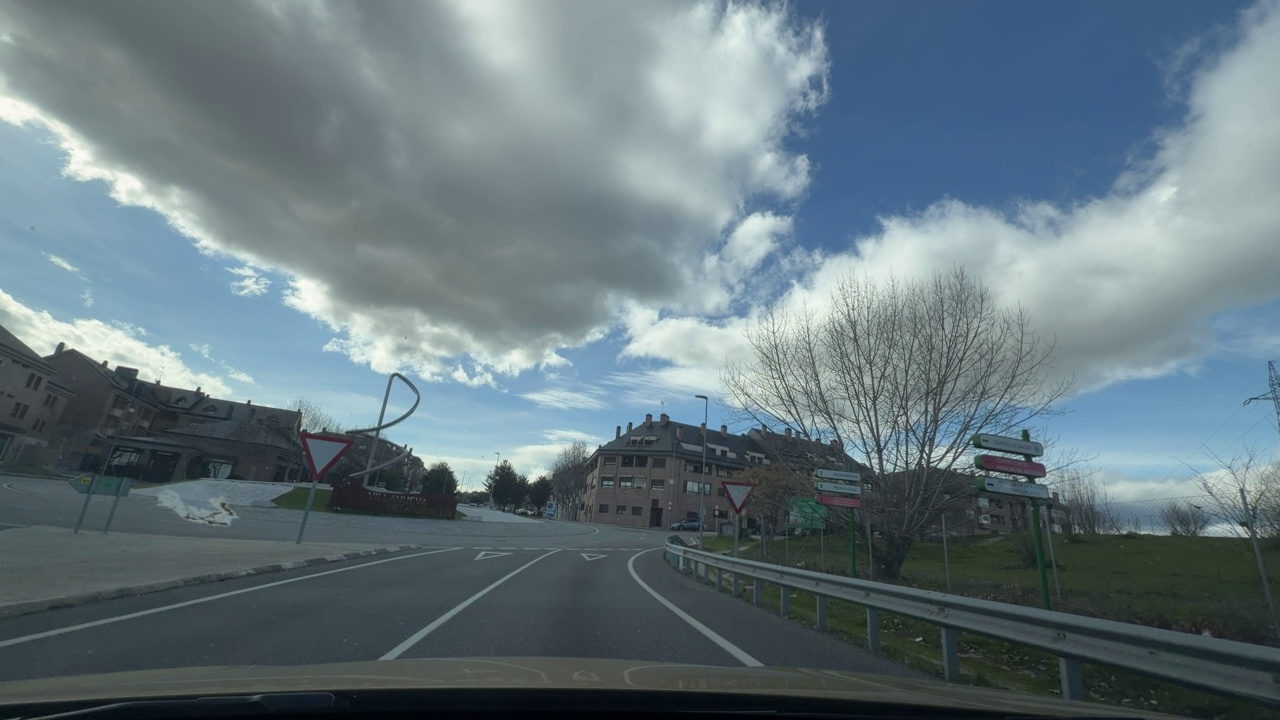
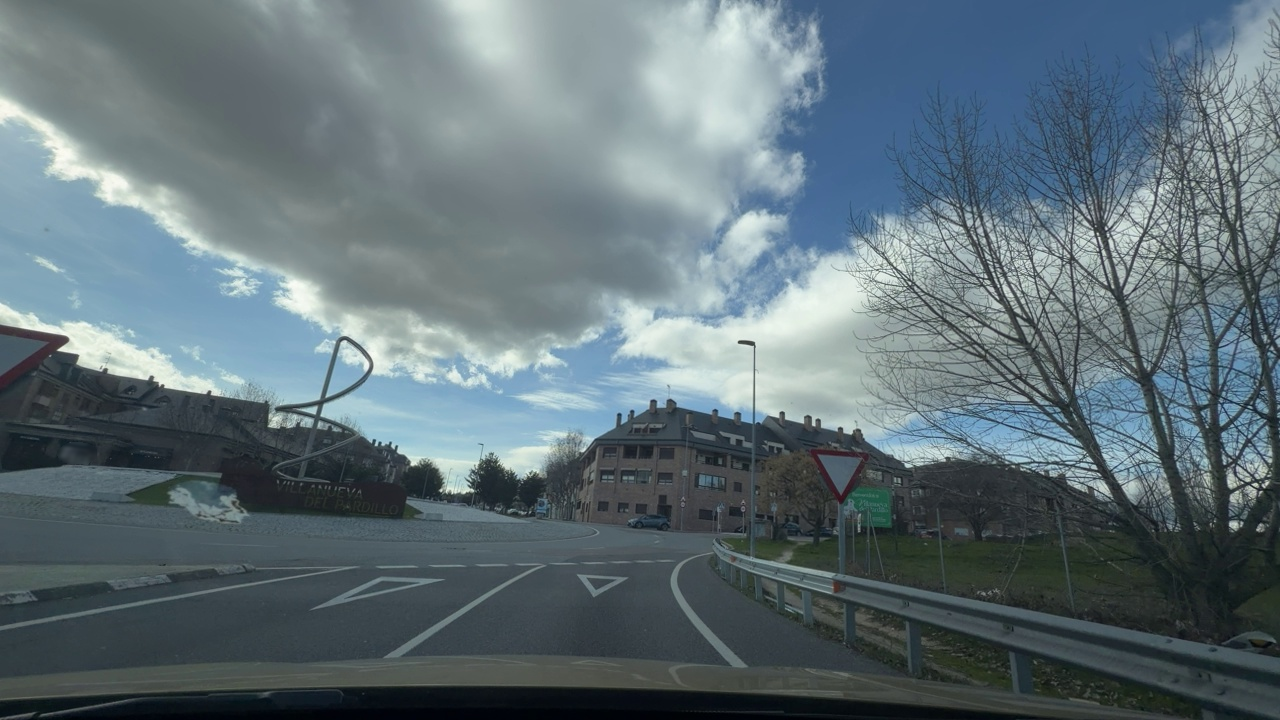
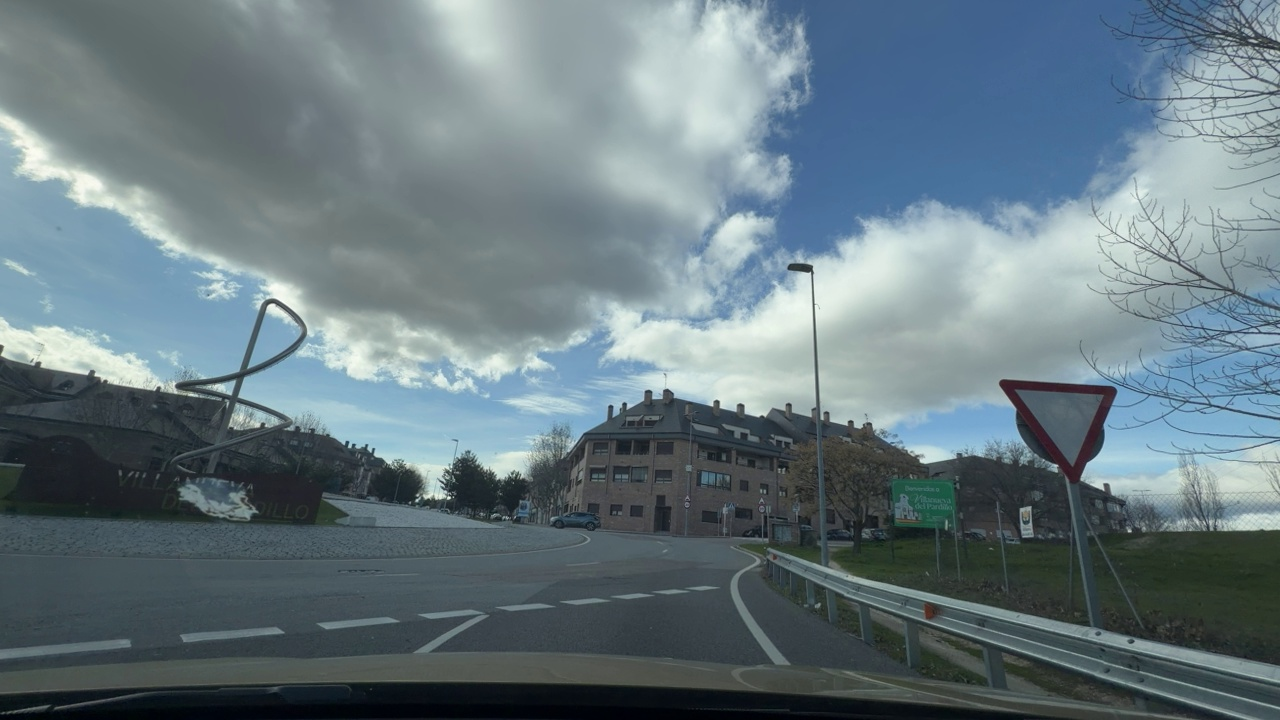
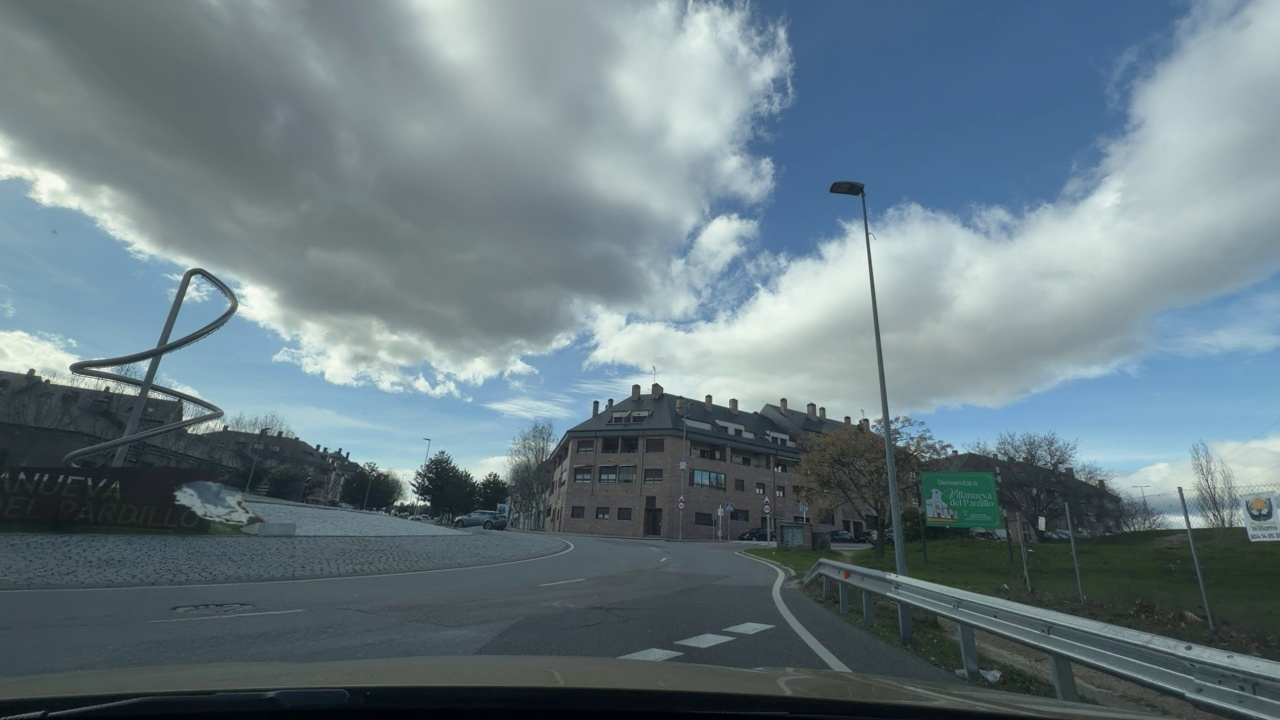
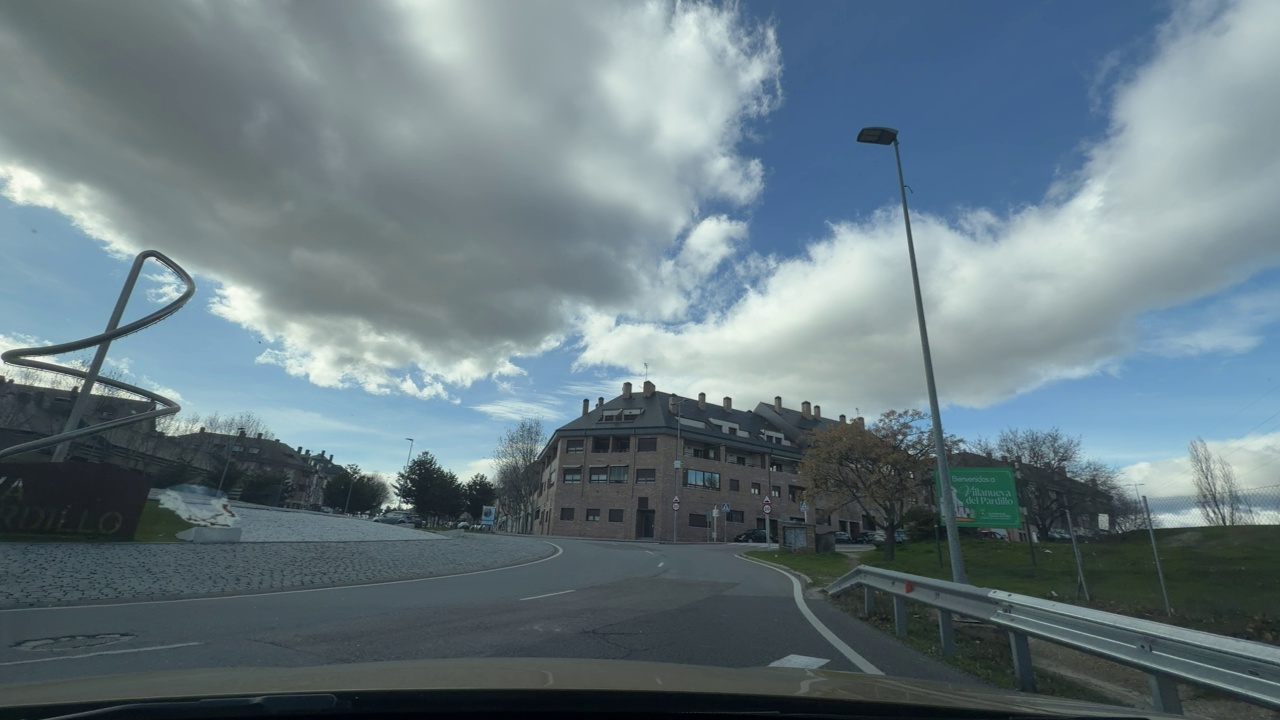
Situation: Roundabout
Question: Is the ego vehicle currently inside a roundabout?
Answer: No
Reasoning: The ego vehicle is entering a round about with a central island

Situation: Roundabout
Question: Is a roundabout visible ahead in the ego direction?
Answer: Yes
Reasoning: A circular intersection and central island are visible ahead.

Situation: Roundabout
Question: Is the ego vehicle stationary while another vehicle crosses its path within the roundabout?
Answer: No
Reasoning: The ego vehicle is moving towards the inside of the roundabout.